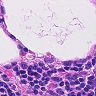
Metastatic tissue present: no